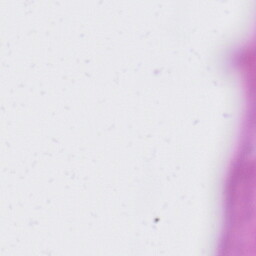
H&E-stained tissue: Liver